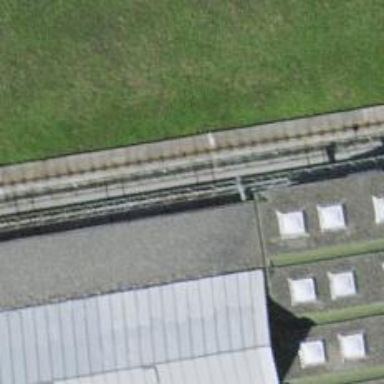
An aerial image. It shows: Crossing for the railway.